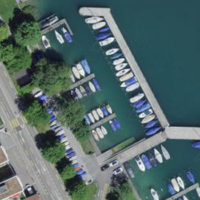
EUNIS habitat code: 14
Species observed at this site:
Tachybaptus ruficollis
Corvus corone
Podiceps cristatus
Fulica atra
Bucephala clangula
Buteo buteo
Chroicocephalus ridibundus
Larus michahellis
Cygnus olor
Gallinula chloropus
Erithacus rubecula
Pica pica
Columba livia
Falco tinnunculus
Corvus corax
Accipiter nisus
Anas platyrhynchos
Sturnus vulgaris
Aythya ferina
Streptopelia decaocto
Aythya fuligula
Passer domesticus
Chaenorhinum minus
Turdus merula
Columba palumbus
Geranium molle
Phalacrocorax carbo
Circus aeruginosus
Spatula clypeata
Parus major
Mergus merganser
Milvus milvus
Sterna hirundo
Milvus migrans
Columba oenas
Ciconia ciconia
Motacilla alba